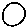
Label: circle